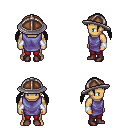
a pixel art fantasy rpg character, male body template, human, tanned skin, chain tabard jacket, red pants, raven twin-tailed hairstyle, chain helm, white cloth bracers, maroon shoes, four views (front, back, left, right), 2x2 character sprite sheet, small pixel art, hard edges, no anti-aliasing